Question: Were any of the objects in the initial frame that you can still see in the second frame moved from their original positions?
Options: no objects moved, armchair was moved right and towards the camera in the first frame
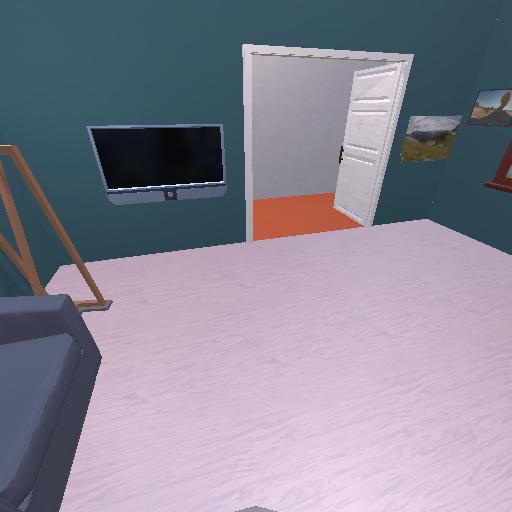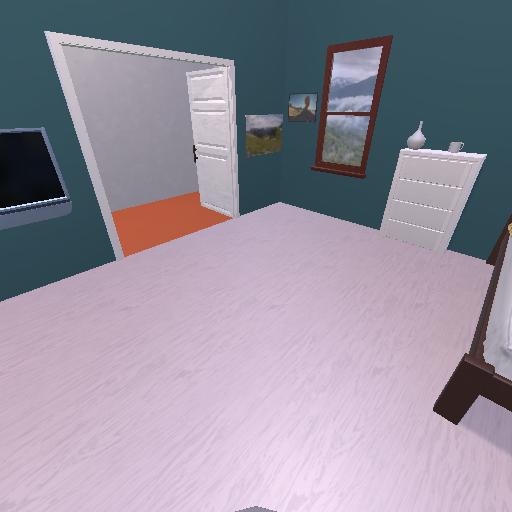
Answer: no objects moved